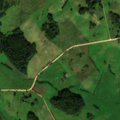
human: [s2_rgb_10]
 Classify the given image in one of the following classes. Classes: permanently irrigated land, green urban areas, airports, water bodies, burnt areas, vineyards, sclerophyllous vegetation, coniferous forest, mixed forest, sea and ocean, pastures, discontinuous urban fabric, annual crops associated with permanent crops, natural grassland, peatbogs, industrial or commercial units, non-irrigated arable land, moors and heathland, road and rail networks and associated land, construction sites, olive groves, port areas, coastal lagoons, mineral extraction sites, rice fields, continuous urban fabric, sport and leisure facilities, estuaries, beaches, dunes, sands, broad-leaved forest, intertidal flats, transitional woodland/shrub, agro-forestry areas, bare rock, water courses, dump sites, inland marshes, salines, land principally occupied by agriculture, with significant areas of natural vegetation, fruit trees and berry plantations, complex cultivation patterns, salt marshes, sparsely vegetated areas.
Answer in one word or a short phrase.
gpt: non-irrigated arable land, pastures, land principally occupied by agriculture, with significant areas of natural vegetation